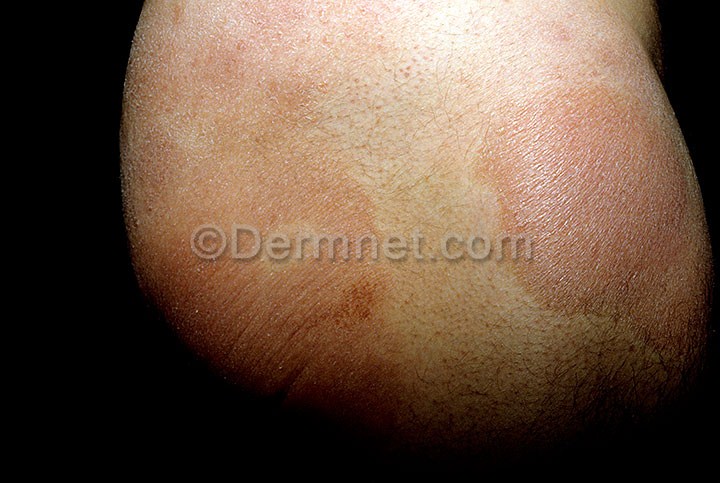
Disease: Actinic Keratosis Basal Cell Carcinoma and other Malignant Lesions